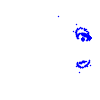
Particle: proton